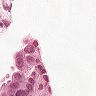
Metastatic tissue present: yes